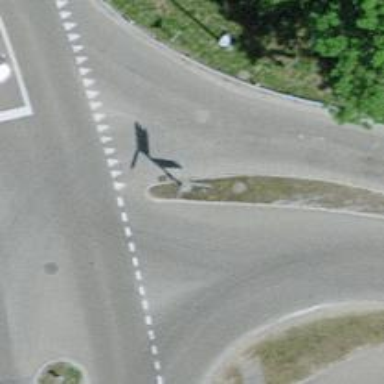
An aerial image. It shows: Road with "give way" sign.